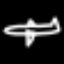
Label: airplane